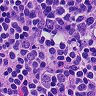
Metastatic tissue present: no